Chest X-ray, PA view. Patient: 46 years old, sex M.
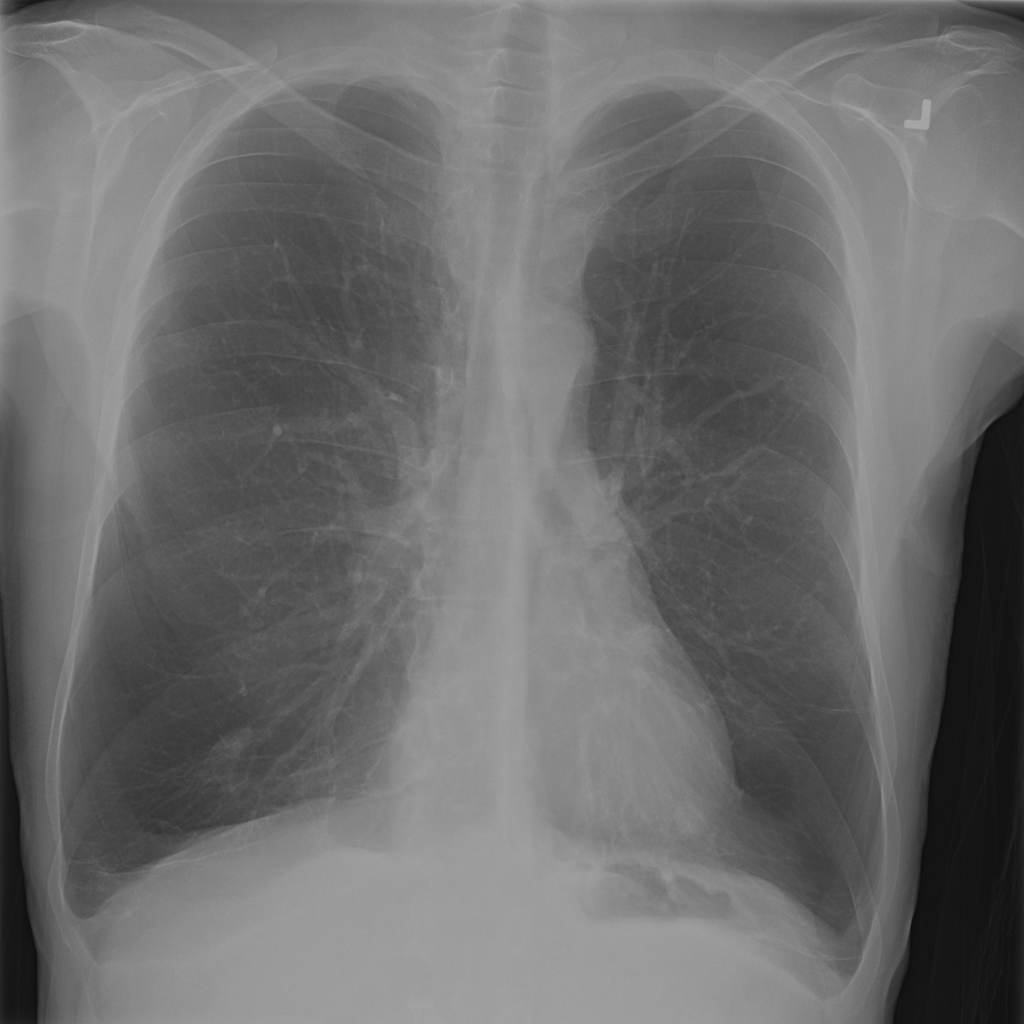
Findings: No Finding